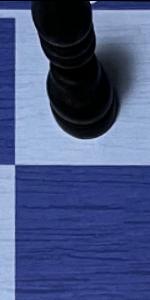
Label: Empty